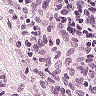
Metastatic tissue present: no